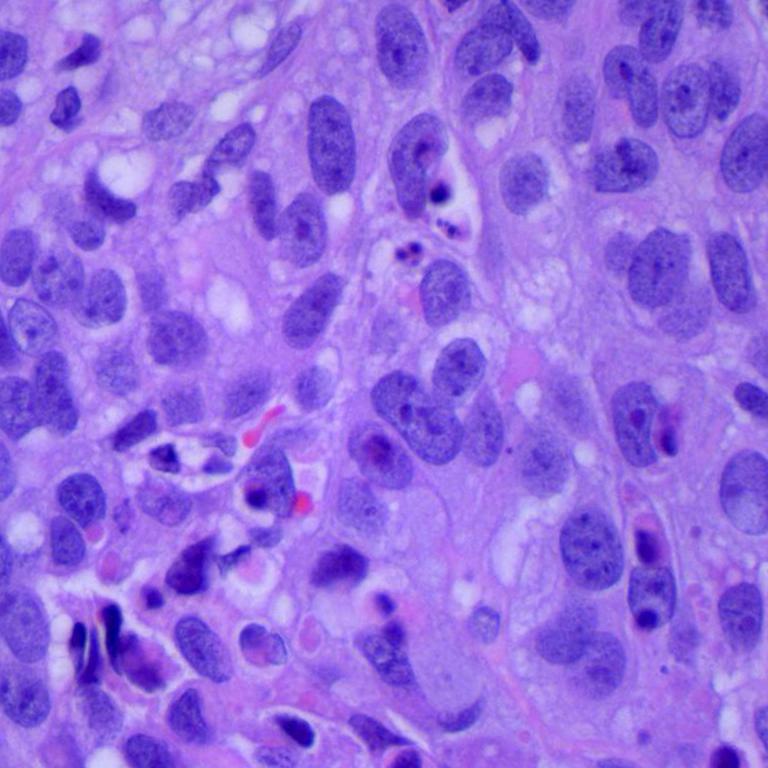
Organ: lung
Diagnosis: squamous carcinomas